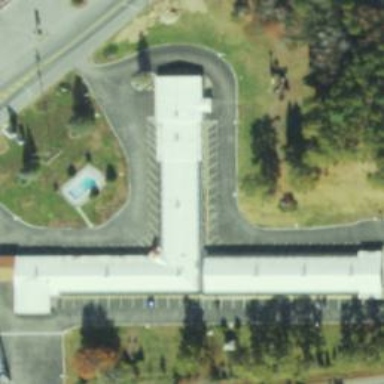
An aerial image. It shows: Motel building classified as hotel under tourism category.